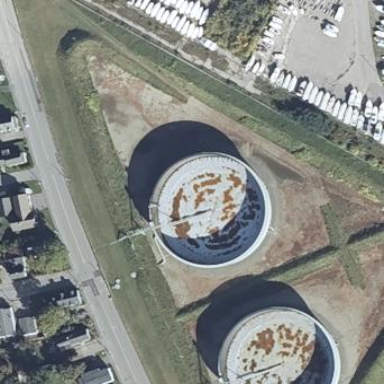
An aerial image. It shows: Storage tank building.